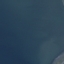
Label: SeaLake